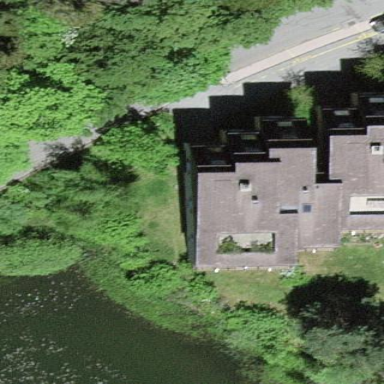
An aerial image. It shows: Residential building.